Question: I am building a java robot that after a search of a keyword in a browser the mouse will move directly to this instance of this keyword (which is highlighted).
My problem is a I do not know the position (x,y) in advance I cannot use mouseMove(x,y).

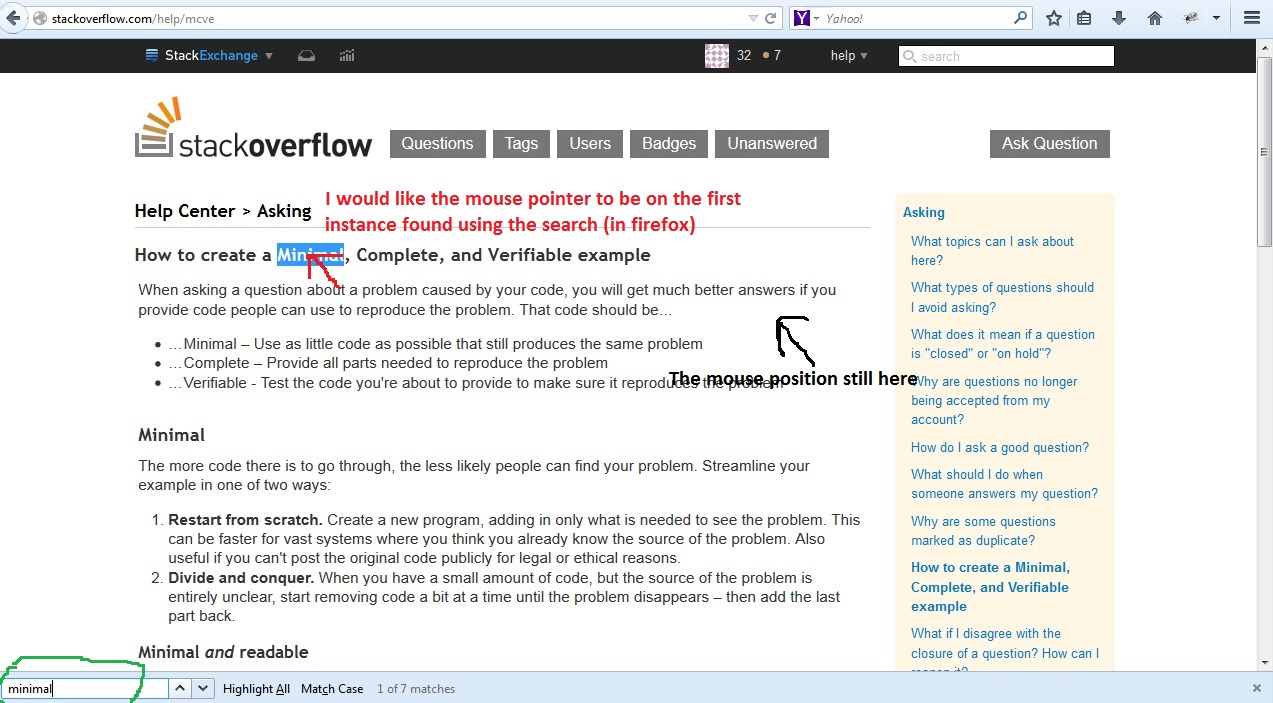
Answer: The only way to do this, assuming you don't want to rewrite a browser from scratch in Java, is to use Robot.createScreenCapture() to create a BufferedImage, then iterate over the pixels of the image to find the highlight color.
The problem is that other things in the browser window might be that color, in which case you'll have to be more clever to go to the correct place.
Shameless self-promotion: A while ago I created a program that did exactly that, in order to automatically click the "I'm Still Listening" button on Pandora. Pandora has since changed the look of their button so it doesn't work anymore, but the code is still available if you want to check it out: <URL>
Edit: This also assumes that the highlight color is always the same. You might want to check that assumption before diving in.